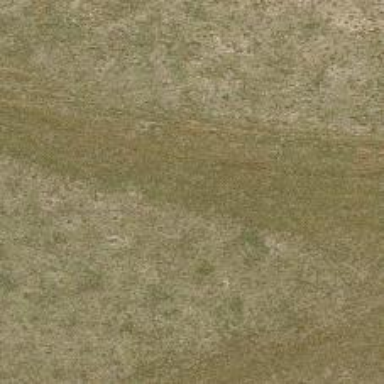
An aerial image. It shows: Grass track with grade4 surface.